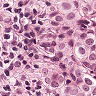
Metastatic tissue present: yes